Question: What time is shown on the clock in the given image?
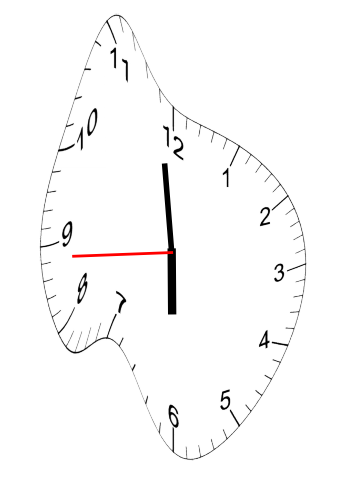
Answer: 05:58:44